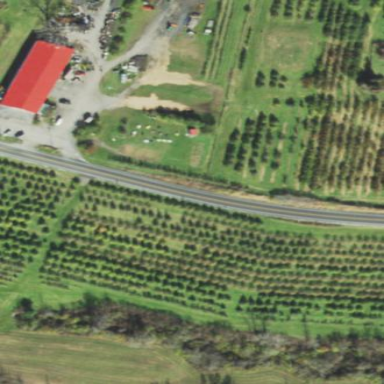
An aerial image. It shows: Orchard.